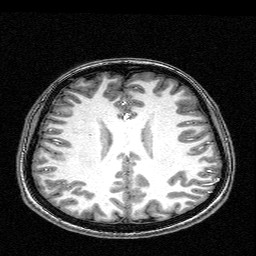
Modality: T1w
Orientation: coronal
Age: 19
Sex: female